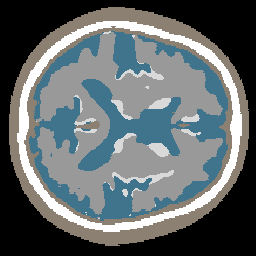
Label: no_lesion